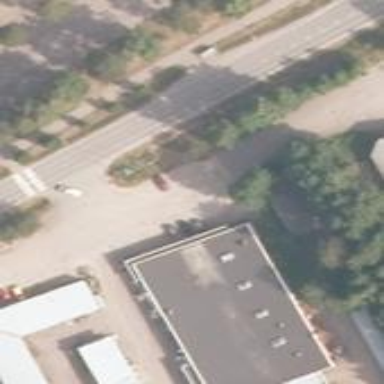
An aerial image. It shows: Retail building.